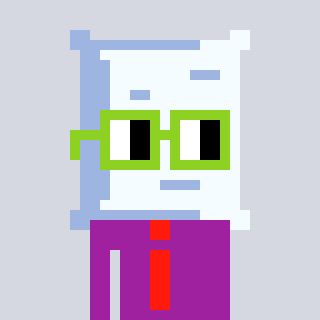
a pixel art character with square light green glasses, a pillow-shaped head and a magenta-colored body on a cool background